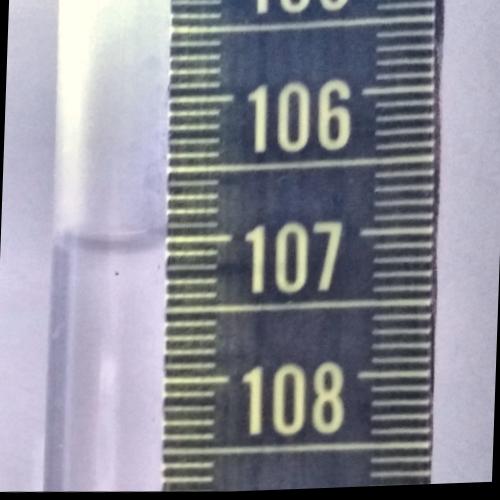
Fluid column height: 107.0 cm